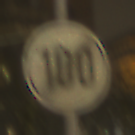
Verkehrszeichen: EndeGeschwindigkeit100
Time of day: Night
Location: Outdoor (Urban)
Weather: Overcast
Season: NotSpecified
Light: Artificial